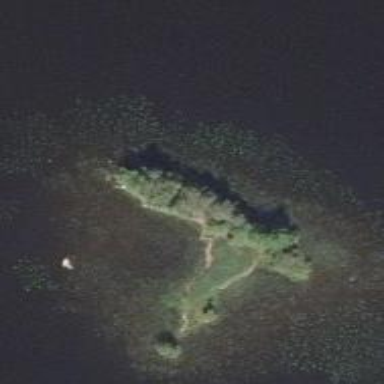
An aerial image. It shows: Island covered with woodland.